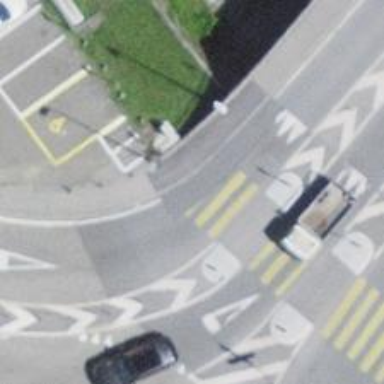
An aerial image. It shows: Zebra crossing on the road.